Question: I am new to R. any help is welcome.
Let's say I have a function in that returns a matrix .
How i can I compute  ?
I am aware of the existence of , but this function works only with scalar functions.
thank you in advance
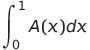
Answer: I would just do a loop for it with rectangles or something.
'''
res=0
for (i in seq(0,1,1/10000)[-10001])
res=res+A(i)
res=res/10000
'''